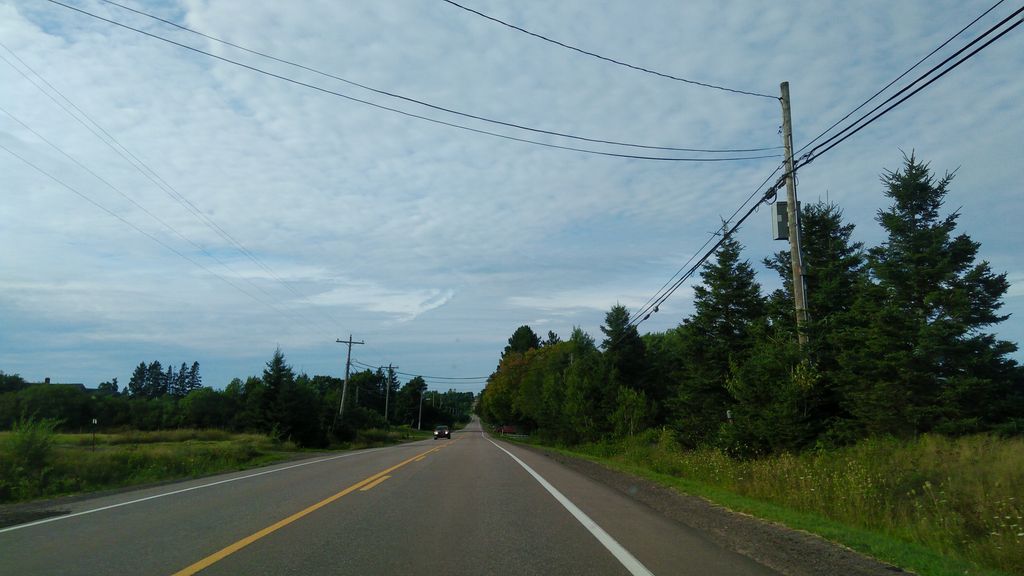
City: charlottetown